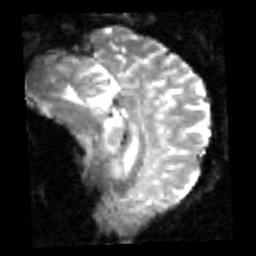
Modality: inplaneT2
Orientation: sagittal
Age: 34
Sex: male